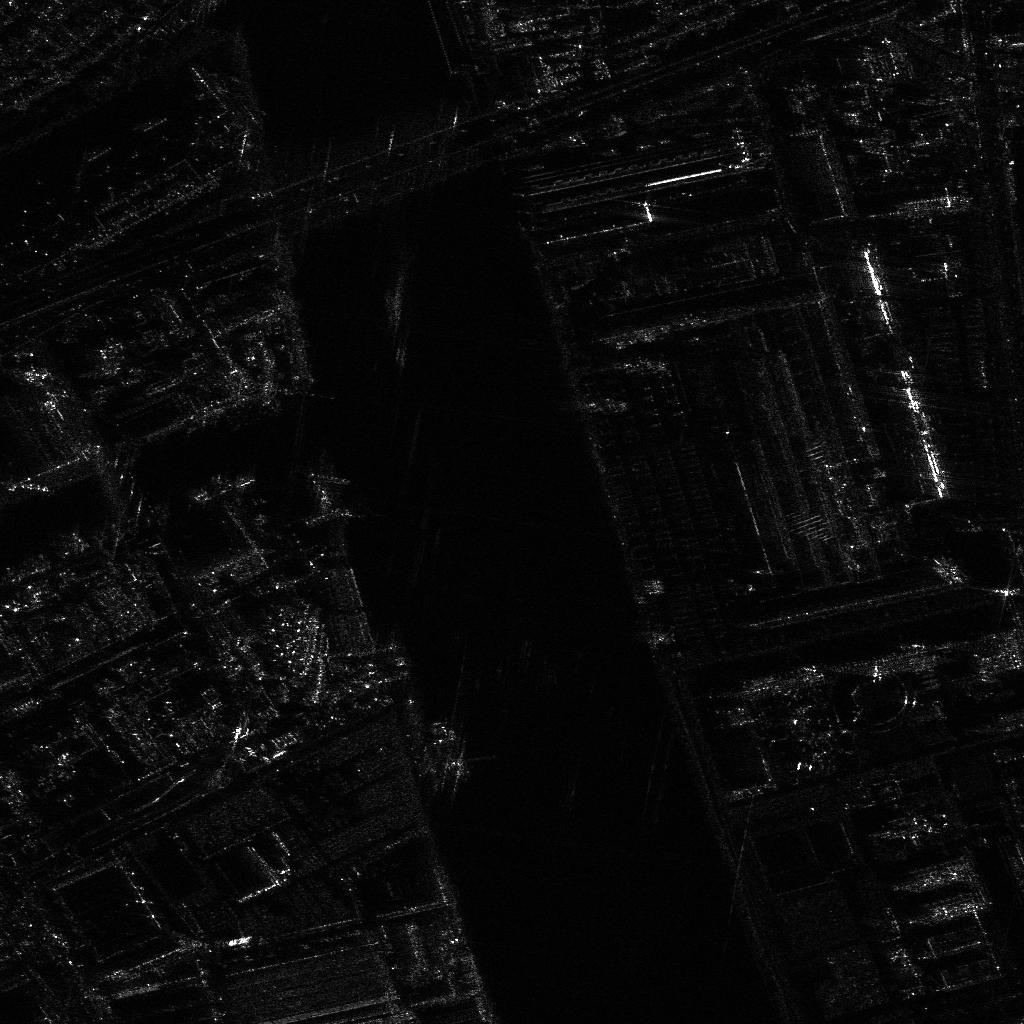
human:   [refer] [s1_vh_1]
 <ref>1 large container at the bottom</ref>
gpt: <box>[[40, 71, 47, 74, 70]]</box>